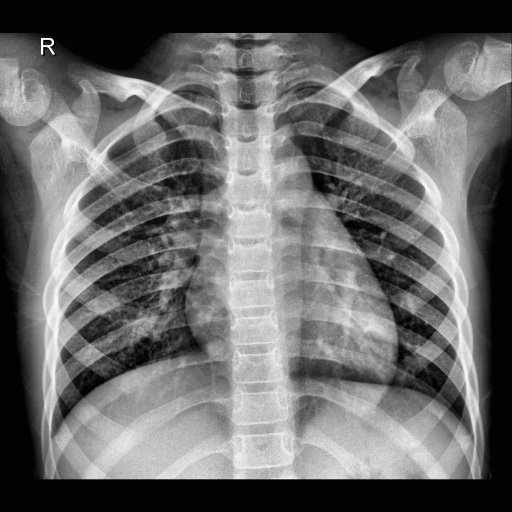
Finding: NORMAL